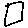
Label: square